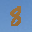
Label: 8